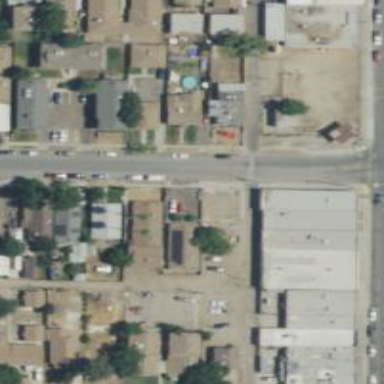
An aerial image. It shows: Alleyway designated as service road.